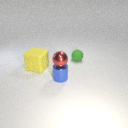
small blue metal cylinder in front of large yellow rubber cube